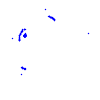
Particle: proton